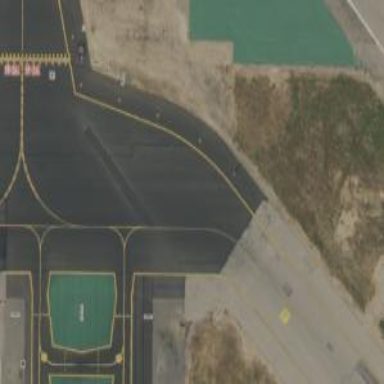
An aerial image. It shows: View of taxiway at the airport.